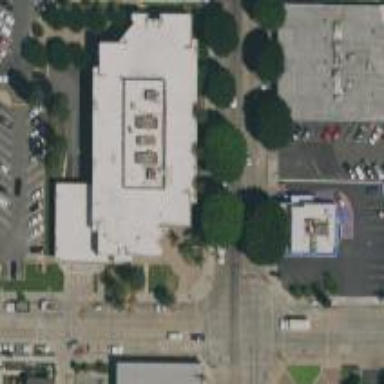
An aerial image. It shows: Office building serving as bank.